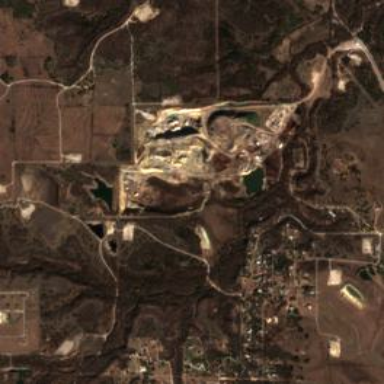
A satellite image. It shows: Quarry area.